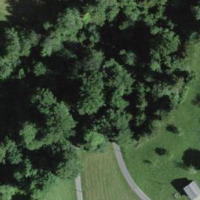
EUNIS habitat code: 41
Species observed at this site:
Sonchus asper
Mercurialis perennis
Lamium galeobdolon
Campanula trachelium
Filipendula ulmaria